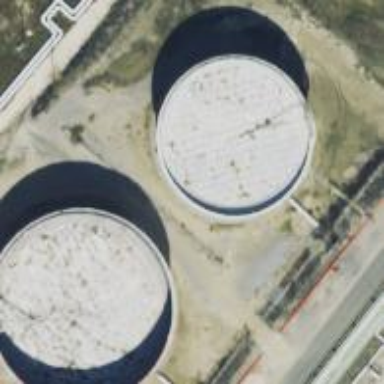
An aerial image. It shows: Storage tank building.